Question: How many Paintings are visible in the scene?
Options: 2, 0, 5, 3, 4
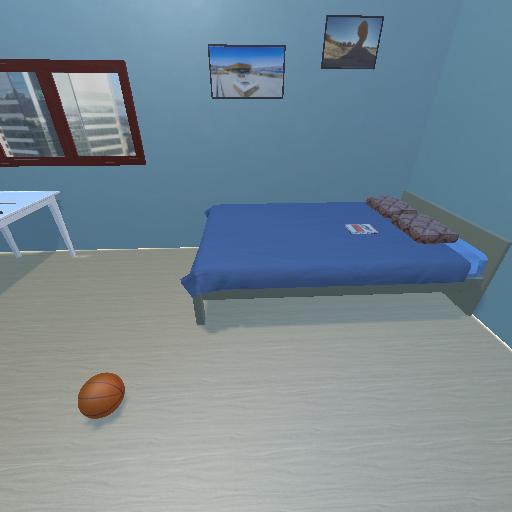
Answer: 2